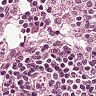
Metastatic tissue present: no